Aerial crown-view tile of a tropical tree (Barro Colorado Island, Panama), acquired 20241014:
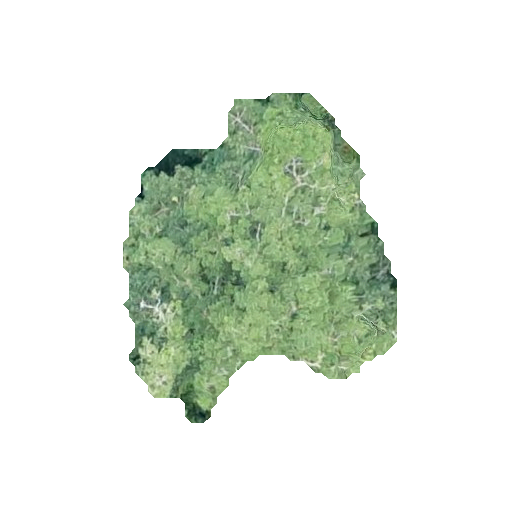
Species: Brosimum alicastrum
GBIF accepted scientific name: Brosimum alicastrum
Crown area: 95.059 m²